Question: Is it possible to configure 'DCC_ExeOutput' from Delphi? I could only change this by editing the 'dproj' file.
I couldn't find where to edit this option even using Delphi IDE Insight.
## Update 1:
This is my Project Options:

@TOndrej have suggested me change 'output directory', but I have already done this, and DCC_ExecOutput didn't change. The only way was editing 'dproj' file.
## Update 2:
My purpose is organize the folder structure of Delphi projects like suggested by Zarco Gajic in his article <URL>.
Delphi creates folders for each platform to store '.dcu', '.exe' and other files. '.\$(Platform)\$(Config)' is the default for Delphi. So in the same level of '.dproj' Delphi creates the folders 'Win32', 'Win64', 'Android', etc.
As you can see in the picture above, I've configured Delphi to put those files in a better organized form, in my opinion. Below an example:
'''
My_Delphi_Project_folder
Bin
|___Debug
| |____Win32
| |____Win64
| |____Android
|___Release
|____Win32
|____Win64
|____Android
'''
But after compile, the resulted structure was like below:
'''
My_Delphi_Project_folder
Win32
Win64
Android
Bin
|___Debug
| |____Win32
| |____Win64
| |____Android
|___Release
|____Win32
|____Win64
|____Android
'''
After investigating '.dproj' file I found the guilty. It was 'DCC_ExeOutput'.
As I didn't find a way to configures it in Delphi, I asked for help here.
It has a long time that I don't work with Delphi, and I thought that could be a very simple thing that I have passed up. That's the cause of lack of information in my question.
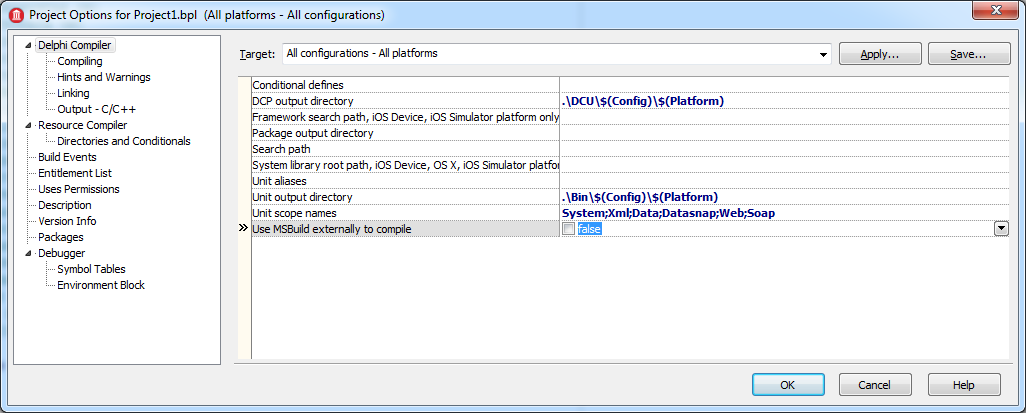
Answer: The important information here is the type of project. Your project is a package. As such the 'DCC_ExeOutput' setting is not relevant. It has no impact on the build process. What matters for a package is the 'DCC_BplOutput' setting. The IDE still appears to emit to the .dproj file a value for the 'DCC_ExeOutput' setting, but this value is ignored, and can be removed from the .dproj file.
- 'package'- 'DCC_BplOutput'- - 'DCC_ExeOutput''DCC_ExeOutput'
- 'program''library'- 'DCC_ExeOutput'-